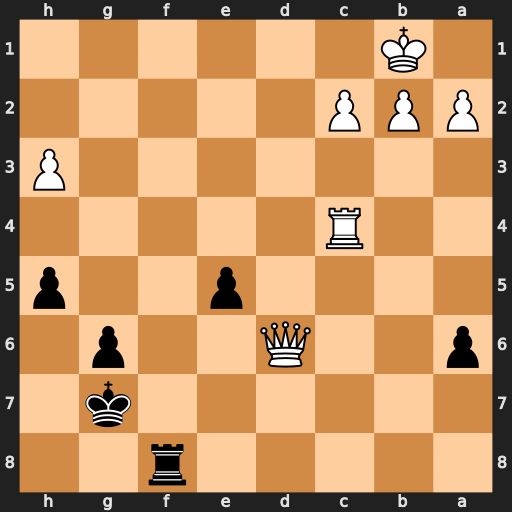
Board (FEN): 5r2/6k1/p2Q2p1/4p2p/2R5/7P/PPP5/1K6
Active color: b
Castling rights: -
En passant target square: -
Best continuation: Rf1+ Qd1 Rxd1#